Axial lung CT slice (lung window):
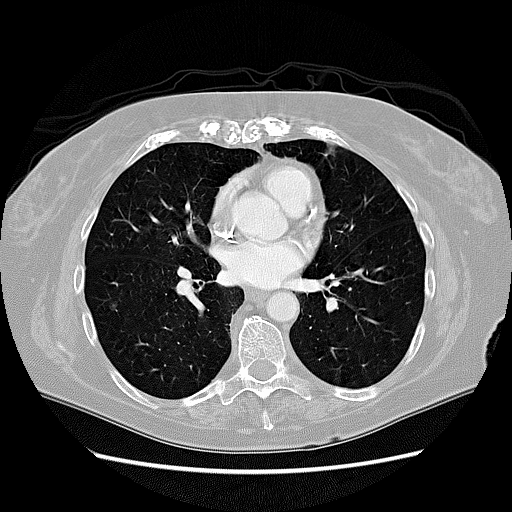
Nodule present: yes
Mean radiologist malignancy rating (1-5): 2